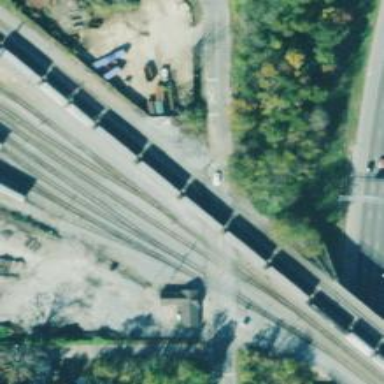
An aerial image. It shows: Level crossing with lights on the railway.